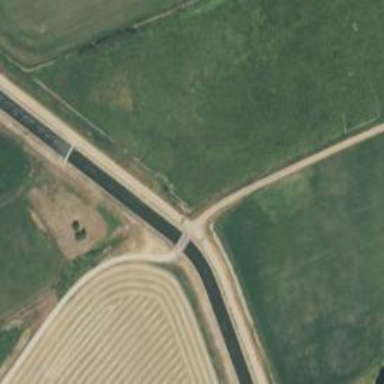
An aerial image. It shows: Track road with bridge.